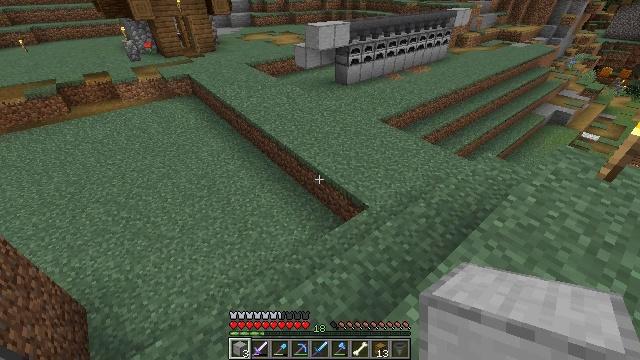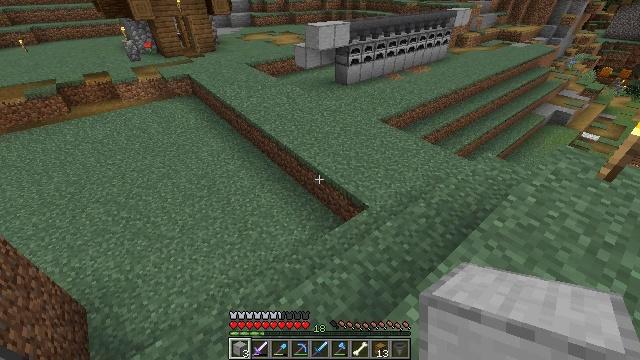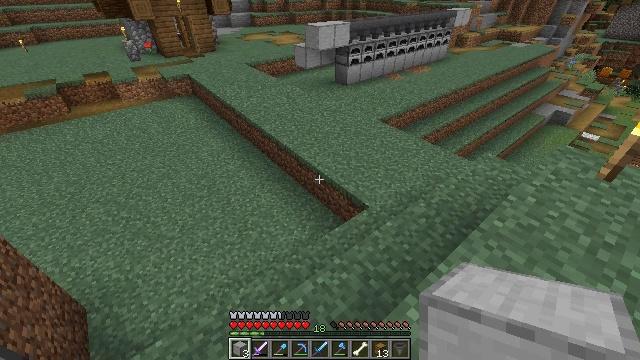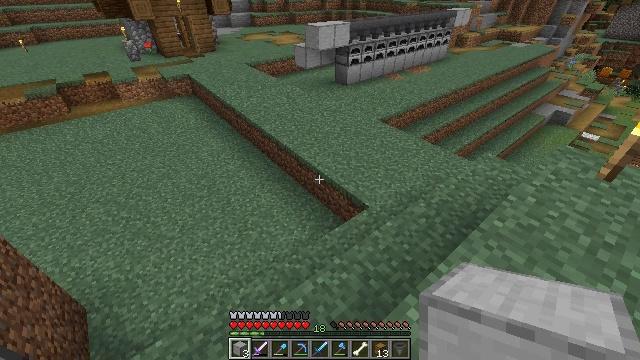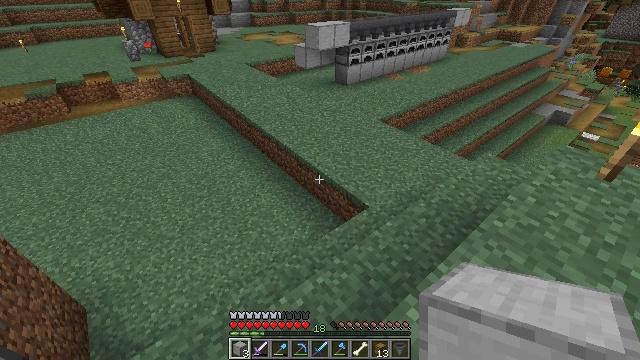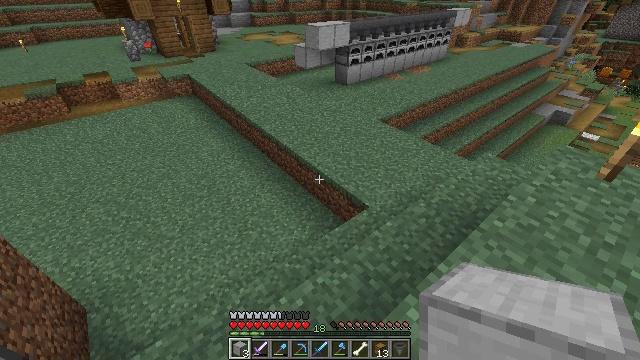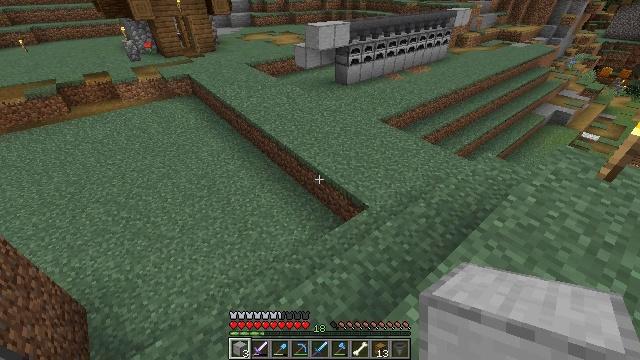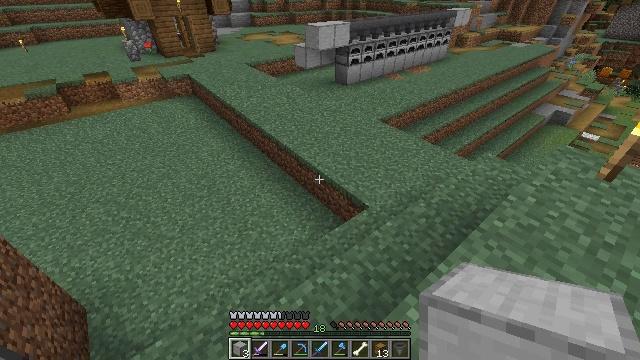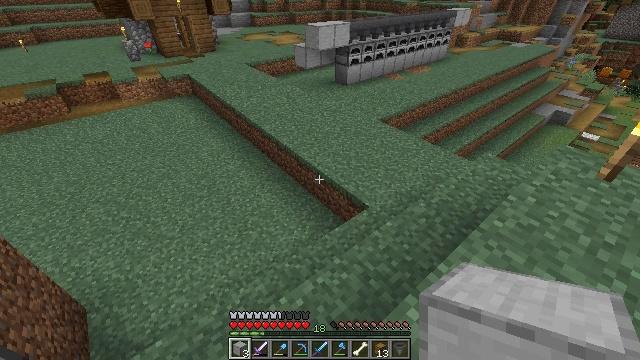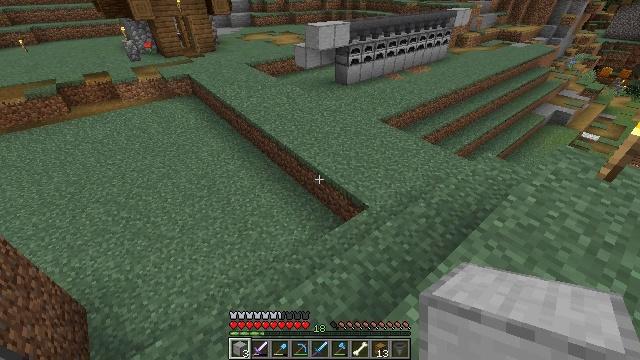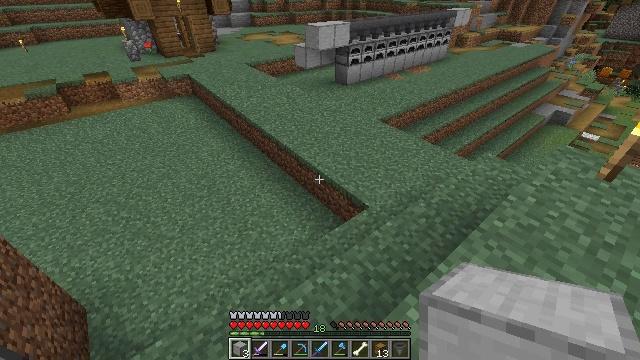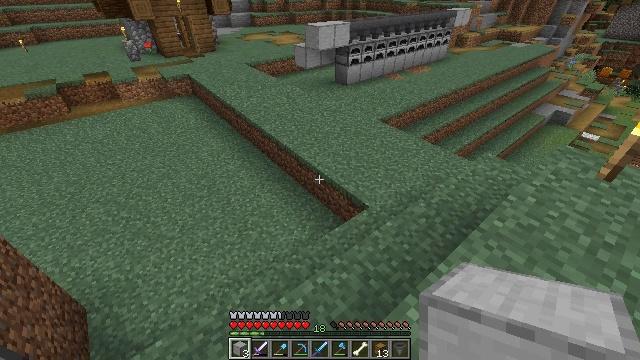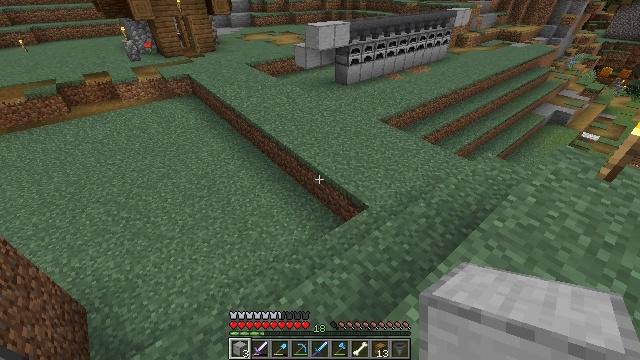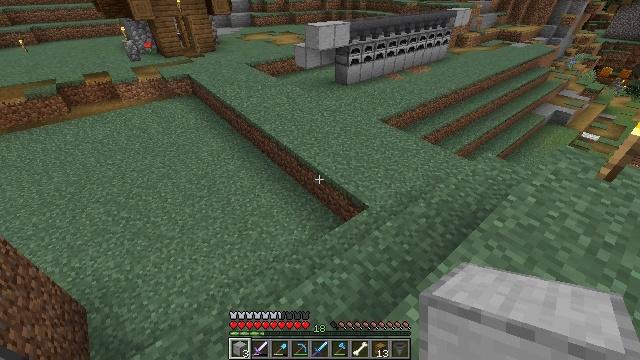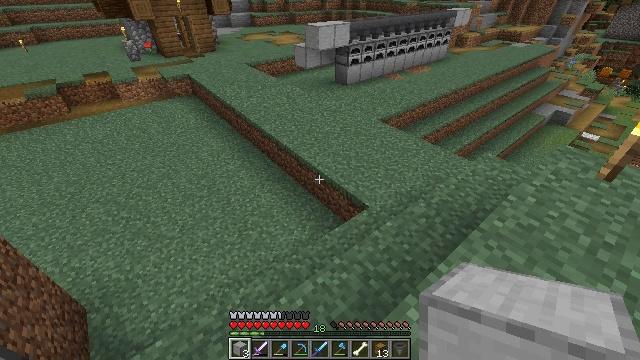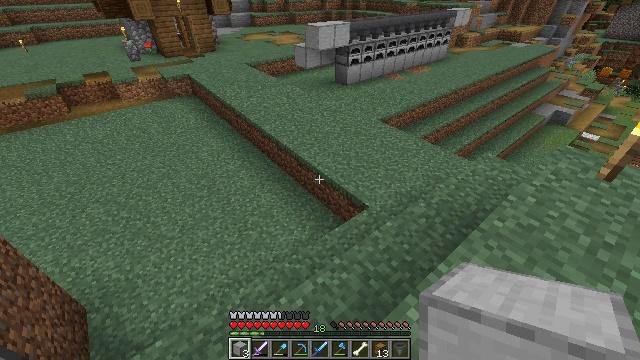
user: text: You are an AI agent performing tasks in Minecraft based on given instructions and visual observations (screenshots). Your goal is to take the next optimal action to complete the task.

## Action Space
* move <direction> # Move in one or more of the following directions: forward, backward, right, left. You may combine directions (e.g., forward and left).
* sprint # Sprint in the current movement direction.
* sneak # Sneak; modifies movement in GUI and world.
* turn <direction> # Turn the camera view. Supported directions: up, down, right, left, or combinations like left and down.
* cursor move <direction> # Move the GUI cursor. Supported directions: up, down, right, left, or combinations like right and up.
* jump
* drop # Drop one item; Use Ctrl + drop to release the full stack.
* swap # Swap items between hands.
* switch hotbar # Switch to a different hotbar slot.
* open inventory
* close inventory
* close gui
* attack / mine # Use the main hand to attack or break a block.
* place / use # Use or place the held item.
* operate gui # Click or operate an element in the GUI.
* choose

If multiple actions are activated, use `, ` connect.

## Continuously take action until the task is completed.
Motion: motion action
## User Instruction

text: Make smooth stone by smelting regular stone.
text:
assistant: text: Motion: no_op
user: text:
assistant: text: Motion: no_op
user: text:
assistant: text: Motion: no_op
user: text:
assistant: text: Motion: no_op
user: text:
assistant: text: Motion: no_op
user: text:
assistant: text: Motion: no_op
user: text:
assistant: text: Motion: no_op
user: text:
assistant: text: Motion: no_op
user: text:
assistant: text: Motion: no_op
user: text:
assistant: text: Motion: no_op
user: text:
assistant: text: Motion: no_op
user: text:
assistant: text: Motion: no_op
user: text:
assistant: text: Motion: no_op
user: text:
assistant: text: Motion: no_op
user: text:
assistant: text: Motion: no_op
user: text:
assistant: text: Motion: no_op
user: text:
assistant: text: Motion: no_op
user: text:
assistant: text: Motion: no_op
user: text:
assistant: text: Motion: no_op
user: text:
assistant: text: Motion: no_op
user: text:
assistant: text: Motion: no_op
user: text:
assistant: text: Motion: no_op
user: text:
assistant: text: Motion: no_op
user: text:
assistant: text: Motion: no_op
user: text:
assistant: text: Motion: no_op
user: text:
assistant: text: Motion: no_op
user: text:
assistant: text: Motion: no_op
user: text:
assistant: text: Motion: no_op
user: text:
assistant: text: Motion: no_op
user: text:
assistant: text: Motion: no_op